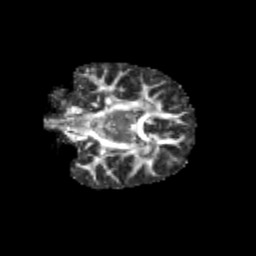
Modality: FA
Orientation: coronal
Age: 9
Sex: male
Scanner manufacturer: siemens
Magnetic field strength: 3 T
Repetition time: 3.8 s
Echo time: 0.07 s